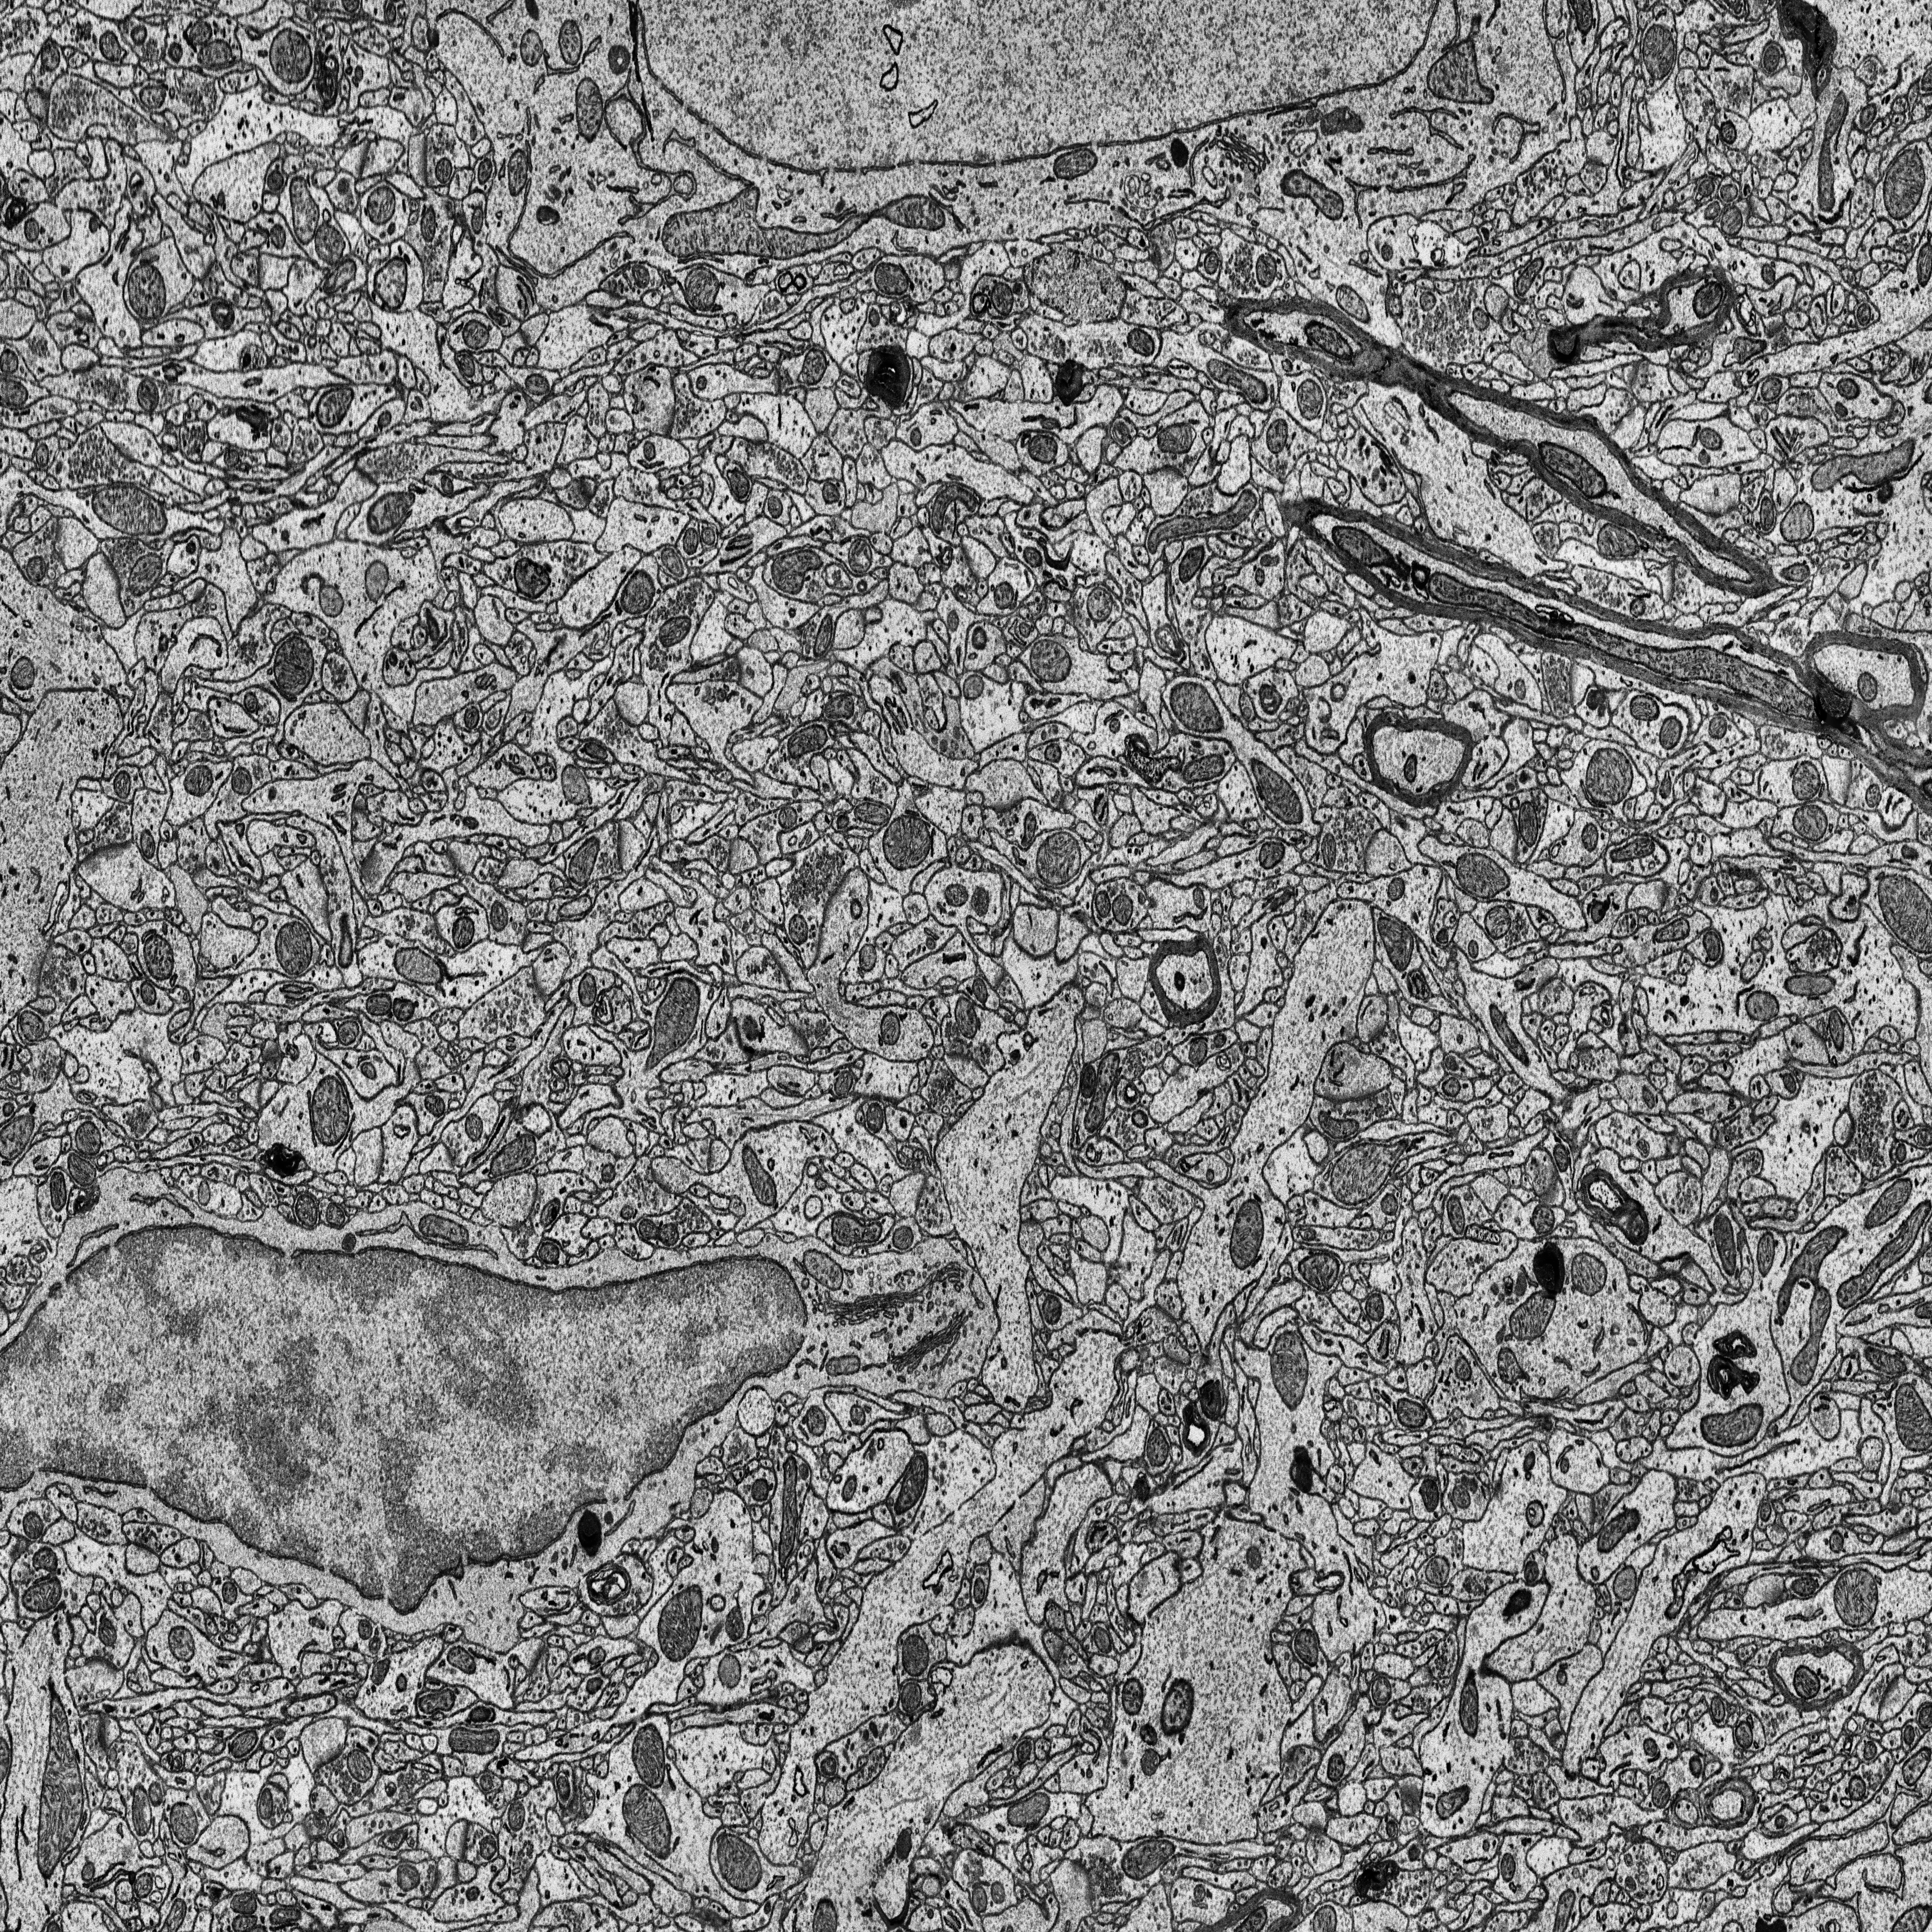
Electron microscopy slice of rat cortex tissue
Slice depth (z): 2
Mitochondria instances in slice: 405